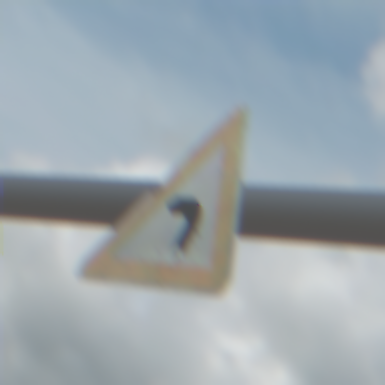
Verkehrszeichen: KurveLinks
Umgebung: Outdoor, Suburban
Tageszeit: Midday
Wetter: PartlyCloudy
Licht: Natural
Jahreszeit: Summer
Kontrast: HighContrast